Question: I just want to see if anyone else has noticed that when loading images into memory, the exact same C# code uses more memory to hold the images (~1.5x the amount in Java).
This Java code results in a total memory size of :
'''
Bitmap[] bitmaps = new Bitmap[100];
for (int i = 0; i < 100; i++)
{
String root = Environment.getExternalStorageDirectory().getAbsolutePath();
String imagePath = "/evolution/threesixty/216/Edaphosaurus_001.jpg";
bitmaps[i] = BitmapFactory.decodeFile(root + imagePath);
}
'''
This C# code results in :
'''
Bitmap[] bitmaps = new Bitmap[100];
for (int i = 0; i < 100; i++)
{
string root = Environment.ExternalStorageDirectory.AbsolutePath;
string imagePath = "/evolution/threesixty/216/Edaphosaurus_001.jpg";
bitmaps[i] = BitmapFactory.DecodeFile(root + imagePath);
}
'''
Does anyone have any ideas as to why? I understand that the .NET wrappers may use a little more to hold extra binding data or things, but surely not that much?
Here is the image I am using (994x748px @ 300dpi):

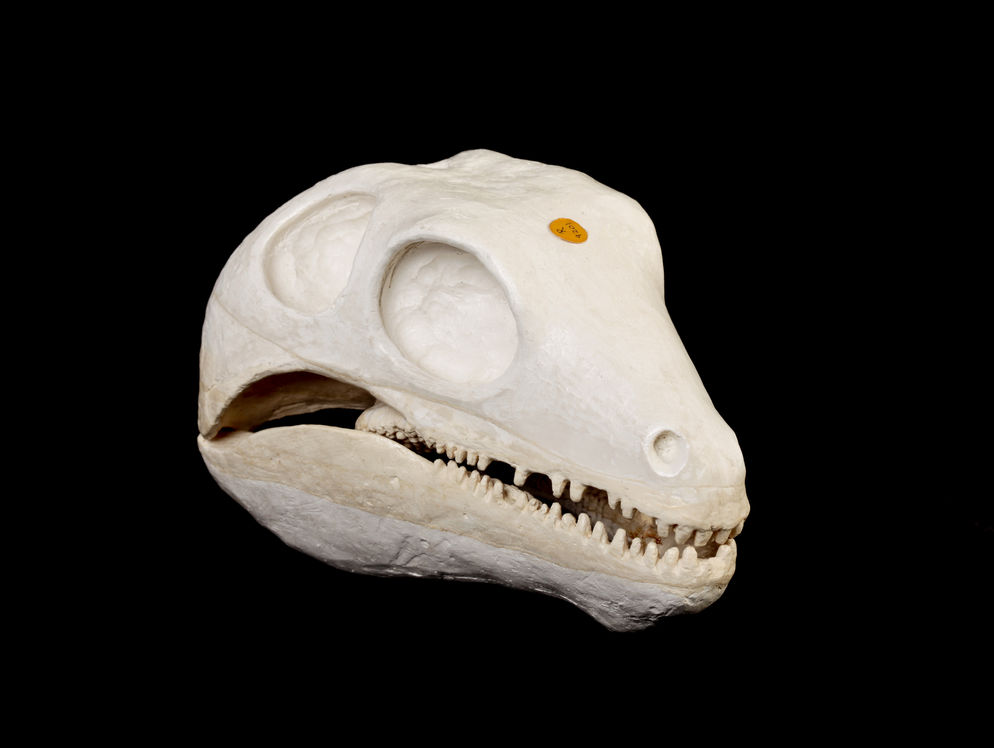
Answer: Based on replies from the Mono for Android mailing list:
> The images you are loading are jpg compressed. Bitmap is an
uncompressed format. A little Googling showed a typical JPEG
compression ratio of 10:1 to 20:1 without losing noticeable image
quality. 60KB -> 1 MB is in that range.
And another:
> Loading a bitmap into memory decompresses it and depending on what
bitmap config you load it with it will take up more memory than its
compressed size on disk.
After looking at this information on compression (I have no idea what went on in my head as I realize that compression makes the in-memory image smaller for saving and loading it will then decompress it into memory), I now understand how things work ;)
The image is decompressed to almost 2MB when saved as a bitmap - and if I look at the image properties in Irfanview.
So what I am doing now is setting the sample size to '2' and using the 'Bitmap.Config.Rgb565'. This reduces the total images size to about 30 MB, which is way better. Although the quality is not as good, I can then load the higher resolution image when I need it and the user doesn't know.